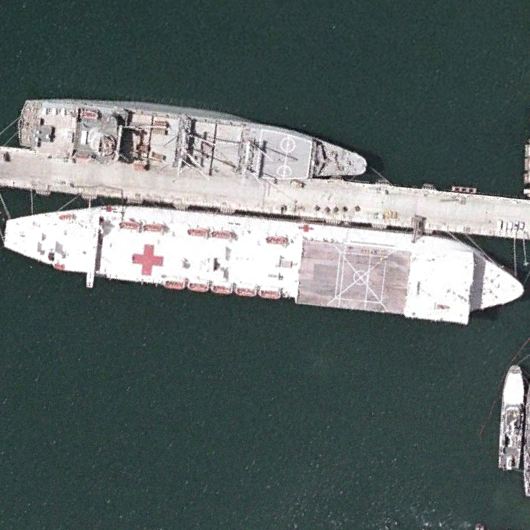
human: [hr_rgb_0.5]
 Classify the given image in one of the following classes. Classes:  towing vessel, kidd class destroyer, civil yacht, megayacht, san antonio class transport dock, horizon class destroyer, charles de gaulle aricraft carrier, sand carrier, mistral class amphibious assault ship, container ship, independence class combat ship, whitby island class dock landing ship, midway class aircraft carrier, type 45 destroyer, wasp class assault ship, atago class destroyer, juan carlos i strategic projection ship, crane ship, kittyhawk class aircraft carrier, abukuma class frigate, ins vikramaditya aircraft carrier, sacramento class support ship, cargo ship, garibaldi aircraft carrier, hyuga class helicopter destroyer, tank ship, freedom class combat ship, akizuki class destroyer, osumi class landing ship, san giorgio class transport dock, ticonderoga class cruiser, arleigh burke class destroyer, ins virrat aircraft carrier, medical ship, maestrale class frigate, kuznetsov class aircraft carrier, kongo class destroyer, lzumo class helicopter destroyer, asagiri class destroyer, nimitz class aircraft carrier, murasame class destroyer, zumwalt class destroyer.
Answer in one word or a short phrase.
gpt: Medical ship